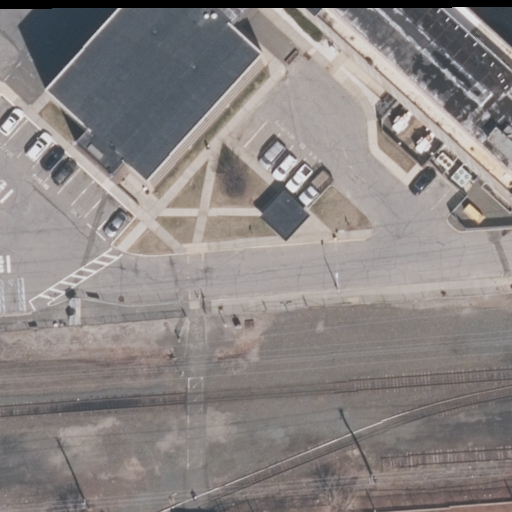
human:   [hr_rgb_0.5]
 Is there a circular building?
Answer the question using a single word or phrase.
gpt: no

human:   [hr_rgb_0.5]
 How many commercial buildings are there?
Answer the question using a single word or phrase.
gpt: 0

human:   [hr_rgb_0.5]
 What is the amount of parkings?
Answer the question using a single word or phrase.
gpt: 1

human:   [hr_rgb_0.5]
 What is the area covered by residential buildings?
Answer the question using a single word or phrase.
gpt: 1960m2

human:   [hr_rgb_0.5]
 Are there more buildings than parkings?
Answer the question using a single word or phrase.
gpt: no

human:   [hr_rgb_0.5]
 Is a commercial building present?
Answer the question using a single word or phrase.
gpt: no

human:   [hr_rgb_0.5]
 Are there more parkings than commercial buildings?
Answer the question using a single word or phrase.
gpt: yes

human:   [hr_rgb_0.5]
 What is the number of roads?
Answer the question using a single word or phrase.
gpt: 4

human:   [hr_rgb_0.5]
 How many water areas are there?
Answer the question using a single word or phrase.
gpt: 0

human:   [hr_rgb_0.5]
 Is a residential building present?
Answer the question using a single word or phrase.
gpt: yes

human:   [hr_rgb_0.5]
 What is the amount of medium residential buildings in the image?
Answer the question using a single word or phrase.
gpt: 0

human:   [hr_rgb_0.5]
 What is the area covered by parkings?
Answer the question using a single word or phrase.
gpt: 6660m2

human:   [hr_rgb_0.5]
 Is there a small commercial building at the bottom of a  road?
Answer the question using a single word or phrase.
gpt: no

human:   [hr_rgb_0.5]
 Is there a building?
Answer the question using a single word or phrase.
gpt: yes

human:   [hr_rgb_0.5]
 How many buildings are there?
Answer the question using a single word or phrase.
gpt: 1

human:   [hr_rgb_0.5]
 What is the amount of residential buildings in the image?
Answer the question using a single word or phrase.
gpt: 1

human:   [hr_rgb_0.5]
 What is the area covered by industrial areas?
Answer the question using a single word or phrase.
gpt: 10583m2

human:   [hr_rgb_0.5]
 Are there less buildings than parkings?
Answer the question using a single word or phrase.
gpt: no

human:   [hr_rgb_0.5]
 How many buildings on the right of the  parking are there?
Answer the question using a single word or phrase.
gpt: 1

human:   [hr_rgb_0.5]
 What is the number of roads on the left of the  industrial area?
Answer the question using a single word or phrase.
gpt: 4

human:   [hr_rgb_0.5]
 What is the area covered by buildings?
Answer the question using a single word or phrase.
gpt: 1960m2

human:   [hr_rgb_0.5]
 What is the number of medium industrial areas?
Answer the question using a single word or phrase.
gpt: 0

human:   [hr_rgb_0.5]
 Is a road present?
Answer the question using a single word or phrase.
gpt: yes

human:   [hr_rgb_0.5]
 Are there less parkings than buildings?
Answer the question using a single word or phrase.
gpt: no

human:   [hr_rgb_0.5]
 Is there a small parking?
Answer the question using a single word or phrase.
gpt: no

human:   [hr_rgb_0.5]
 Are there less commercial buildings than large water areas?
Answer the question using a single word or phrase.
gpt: no

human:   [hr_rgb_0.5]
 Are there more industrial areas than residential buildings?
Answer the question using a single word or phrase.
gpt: no

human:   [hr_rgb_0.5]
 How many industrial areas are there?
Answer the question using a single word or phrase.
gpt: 1

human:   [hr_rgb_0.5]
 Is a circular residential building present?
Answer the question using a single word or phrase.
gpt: no

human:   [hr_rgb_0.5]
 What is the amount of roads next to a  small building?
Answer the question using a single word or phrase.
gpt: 0

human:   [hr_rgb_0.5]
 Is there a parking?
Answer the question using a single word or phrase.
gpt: yes

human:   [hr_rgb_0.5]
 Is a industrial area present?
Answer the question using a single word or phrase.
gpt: yes

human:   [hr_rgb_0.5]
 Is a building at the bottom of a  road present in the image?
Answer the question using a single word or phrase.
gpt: no

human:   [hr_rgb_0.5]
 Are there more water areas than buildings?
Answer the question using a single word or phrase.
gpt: no

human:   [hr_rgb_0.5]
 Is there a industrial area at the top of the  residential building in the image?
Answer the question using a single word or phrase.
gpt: no

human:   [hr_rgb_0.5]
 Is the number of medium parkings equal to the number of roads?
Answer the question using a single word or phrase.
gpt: no

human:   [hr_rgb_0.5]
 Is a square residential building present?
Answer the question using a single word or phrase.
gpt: no

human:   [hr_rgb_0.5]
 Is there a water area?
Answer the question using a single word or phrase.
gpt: no

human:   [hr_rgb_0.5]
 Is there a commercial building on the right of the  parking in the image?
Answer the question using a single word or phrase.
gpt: no

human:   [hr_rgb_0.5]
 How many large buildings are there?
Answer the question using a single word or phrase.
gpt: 1

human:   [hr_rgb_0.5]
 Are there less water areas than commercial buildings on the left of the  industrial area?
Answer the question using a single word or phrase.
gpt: no

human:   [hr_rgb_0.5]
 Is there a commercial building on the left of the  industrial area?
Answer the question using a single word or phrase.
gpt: no

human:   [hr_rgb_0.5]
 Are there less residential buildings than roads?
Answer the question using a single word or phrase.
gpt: yes

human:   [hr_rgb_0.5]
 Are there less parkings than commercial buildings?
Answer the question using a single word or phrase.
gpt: no

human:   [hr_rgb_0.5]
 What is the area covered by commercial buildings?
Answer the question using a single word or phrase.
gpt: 0m2

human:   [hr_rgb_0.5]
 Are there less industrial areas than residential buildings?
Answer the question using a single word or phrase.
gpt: no

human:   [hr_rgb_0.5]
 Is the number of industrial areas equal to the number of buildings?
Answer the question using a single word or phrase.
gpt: yes

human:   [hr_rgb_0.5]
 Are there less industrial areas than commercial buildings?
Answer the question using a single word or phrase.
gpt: no

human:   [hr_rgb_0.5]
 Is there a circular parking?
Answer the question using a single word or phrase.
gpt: no

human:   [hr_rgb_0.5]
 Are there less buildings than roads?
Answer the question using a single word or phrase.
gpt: yes

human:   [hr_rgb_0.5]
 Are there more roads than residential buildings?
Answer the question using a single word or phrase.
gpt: yes

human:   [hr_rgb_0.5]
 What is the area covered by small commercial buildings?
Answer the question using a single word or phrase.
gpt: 0m2

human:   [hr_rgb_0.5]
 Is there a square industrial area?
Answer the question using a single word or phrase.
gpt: no

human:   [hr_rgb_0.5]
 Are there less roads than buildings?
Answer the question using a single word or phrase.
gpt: no

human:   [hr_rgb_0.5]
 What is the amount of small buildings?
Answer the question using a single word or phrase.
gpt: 0

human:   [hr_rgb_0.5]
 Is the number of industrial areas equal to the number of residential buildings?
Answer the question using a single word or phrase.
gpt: yes

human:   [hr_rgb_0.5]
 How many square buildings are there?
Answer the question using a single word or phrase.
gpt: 0

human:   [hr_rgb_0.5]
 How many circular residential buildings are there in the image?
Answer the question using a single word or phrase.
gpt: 0

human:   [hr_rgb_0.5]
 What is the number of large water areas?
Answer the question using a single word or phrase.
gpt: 0

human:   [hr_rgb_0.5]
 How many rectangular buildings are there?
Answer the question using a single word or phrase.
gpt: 0

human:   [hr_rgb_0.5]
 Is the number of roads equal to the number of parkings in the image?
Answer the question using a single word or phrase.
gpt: no

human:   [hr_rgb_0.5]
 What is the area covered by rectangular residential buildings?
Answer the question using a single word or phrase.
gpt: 0m2

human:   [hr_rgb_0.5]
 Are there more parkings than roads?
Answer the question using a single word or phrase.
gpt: no

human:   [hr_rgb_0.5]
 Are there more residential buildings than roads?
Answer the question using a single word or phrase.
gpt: no